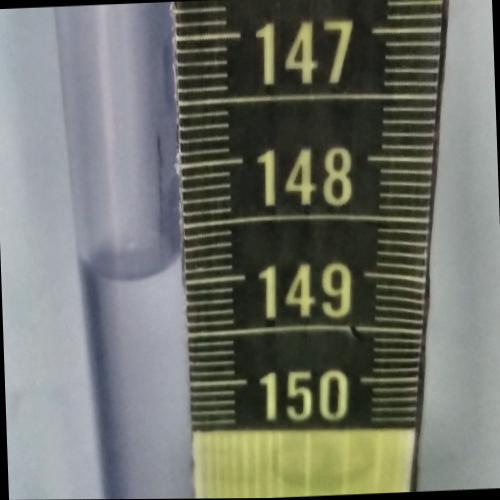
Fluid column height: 148.9 cm